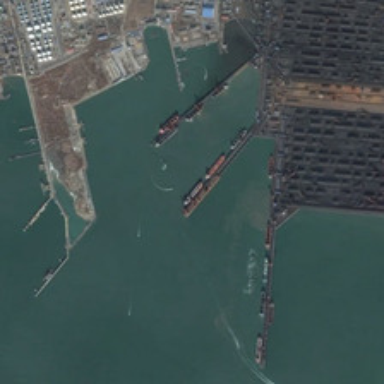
Some boats are in a port near some storage tanks .